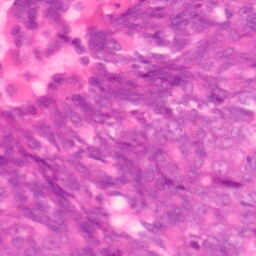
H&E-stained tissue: Colon